Aerial crown-view tile of a tropical tree (Barro Colorado Island, Panama), acquired 20240716:
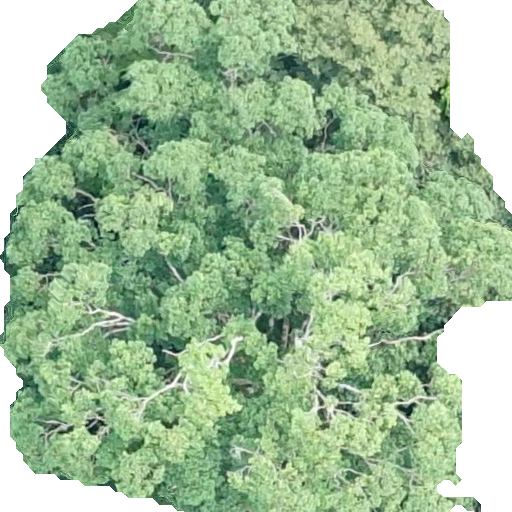
Species: Ocotea leptobotra
GBIF accepted scientific name: Ocotea leptobotra
Crown area: 369.256 m²